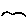
Label: bird